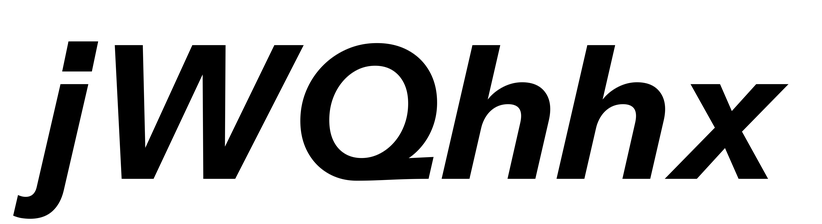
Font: InstrumentSans-Italic_Bold_Italic